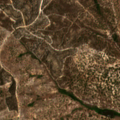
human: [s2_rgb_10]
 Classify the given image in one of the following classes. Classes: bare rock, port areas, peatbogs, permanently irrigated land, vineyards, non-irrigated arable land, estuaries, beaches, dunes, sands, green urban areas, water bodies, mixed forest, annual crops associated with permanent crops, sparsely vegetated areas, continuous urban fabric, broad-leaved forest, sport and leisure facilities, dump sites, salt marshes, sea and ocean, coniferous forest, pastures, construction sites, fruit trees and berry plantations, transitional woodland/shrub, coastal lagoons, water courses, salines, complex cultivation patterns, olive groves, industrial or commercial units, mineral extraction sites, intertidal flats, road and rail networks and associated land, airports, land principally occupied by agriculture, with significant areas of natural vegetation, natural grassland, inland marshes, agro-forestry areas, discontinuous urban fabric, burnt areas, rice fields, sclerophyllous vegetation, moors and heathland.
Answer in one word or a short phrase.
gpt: broad-leaved forest, mixed forest, transitional woodland/shrub